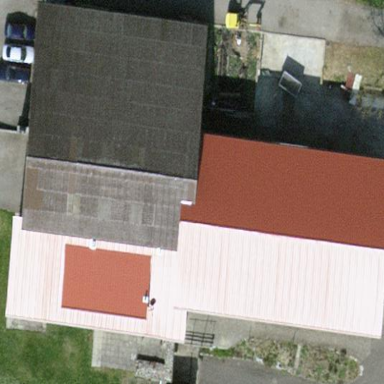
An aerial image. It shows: Farm building with gabled roof.